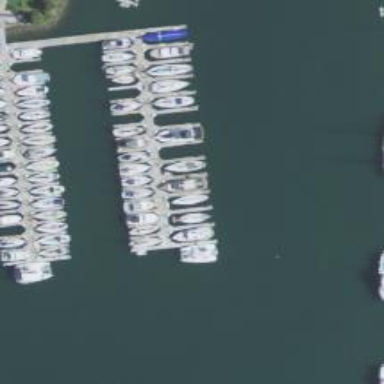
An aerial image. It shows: Man-made pier.